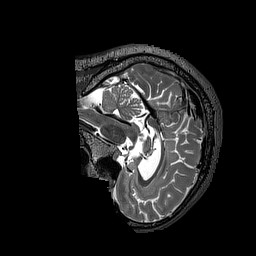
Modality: T2w
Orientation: sagittal
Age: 54
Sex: female
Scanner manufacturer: siemens
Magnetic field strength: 3 T
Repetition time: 3.2 s
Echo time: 0.567 s